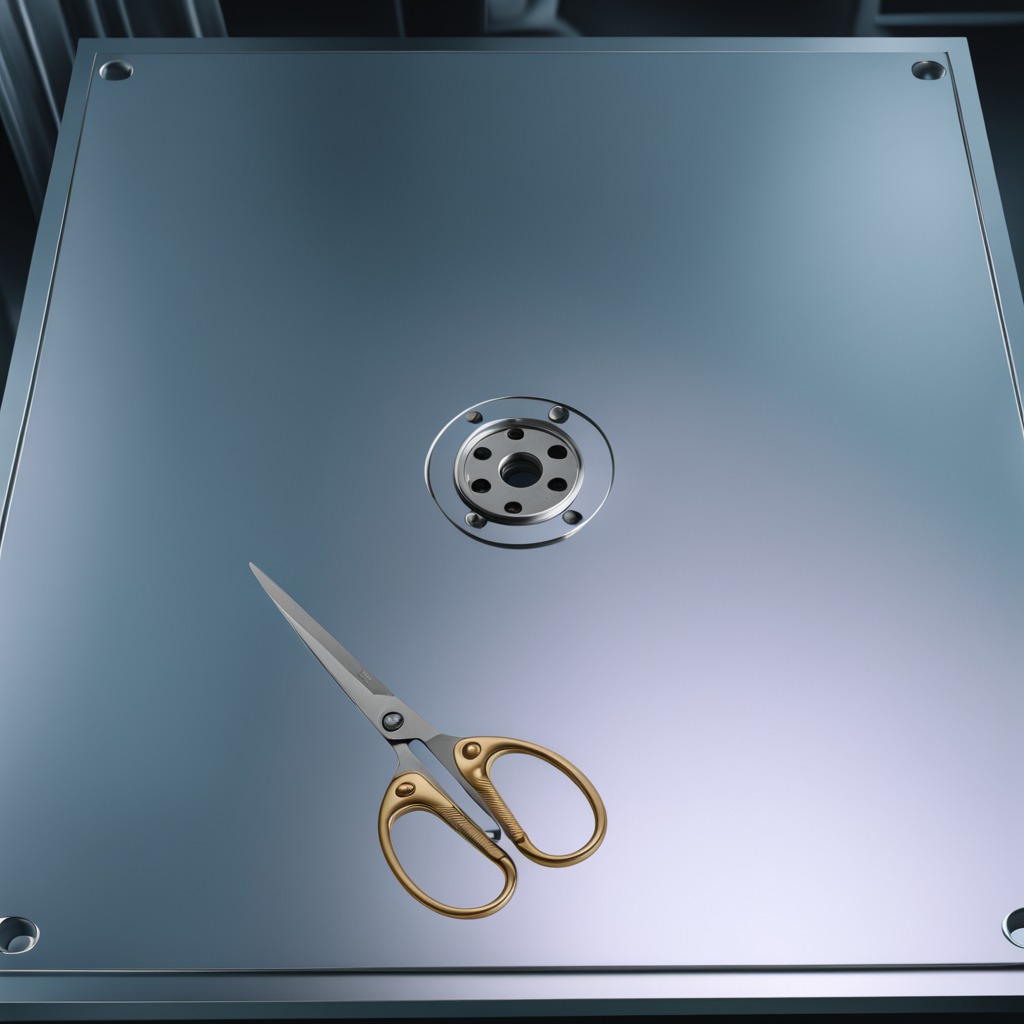
A scissor is lying on the metal table in the machine shop under fluorescent lights.